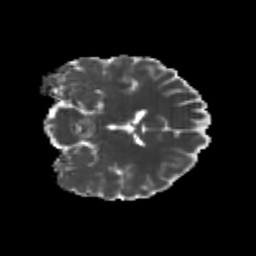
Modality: MD
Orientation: coronal
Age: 19
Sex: male
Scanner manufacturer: siemens
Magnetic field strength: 3 T
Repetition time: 3.5 s
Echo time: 0.104 s